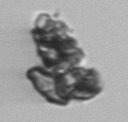
Label: detritus